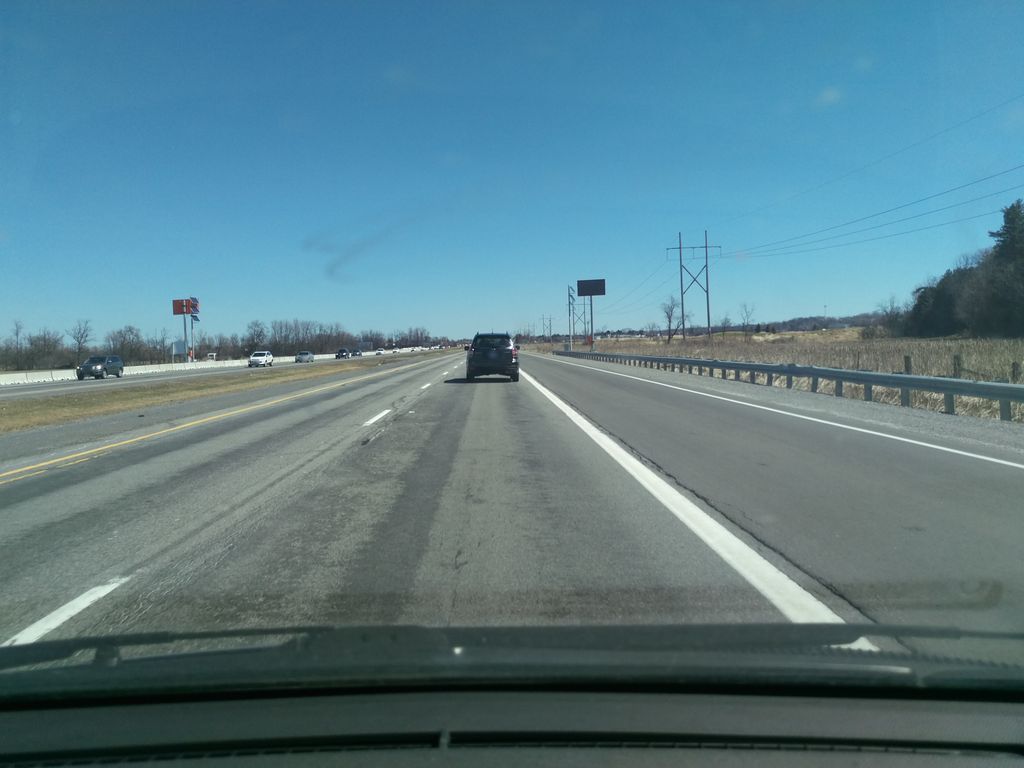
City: ottawa-gatineau